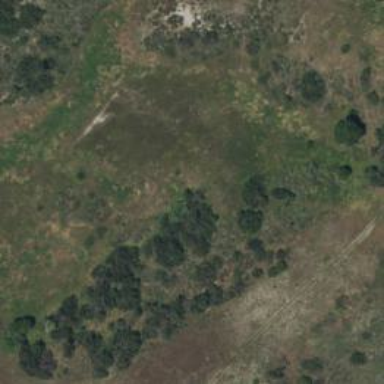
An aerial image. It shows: Scrub vegetation covering the land.